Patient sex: M
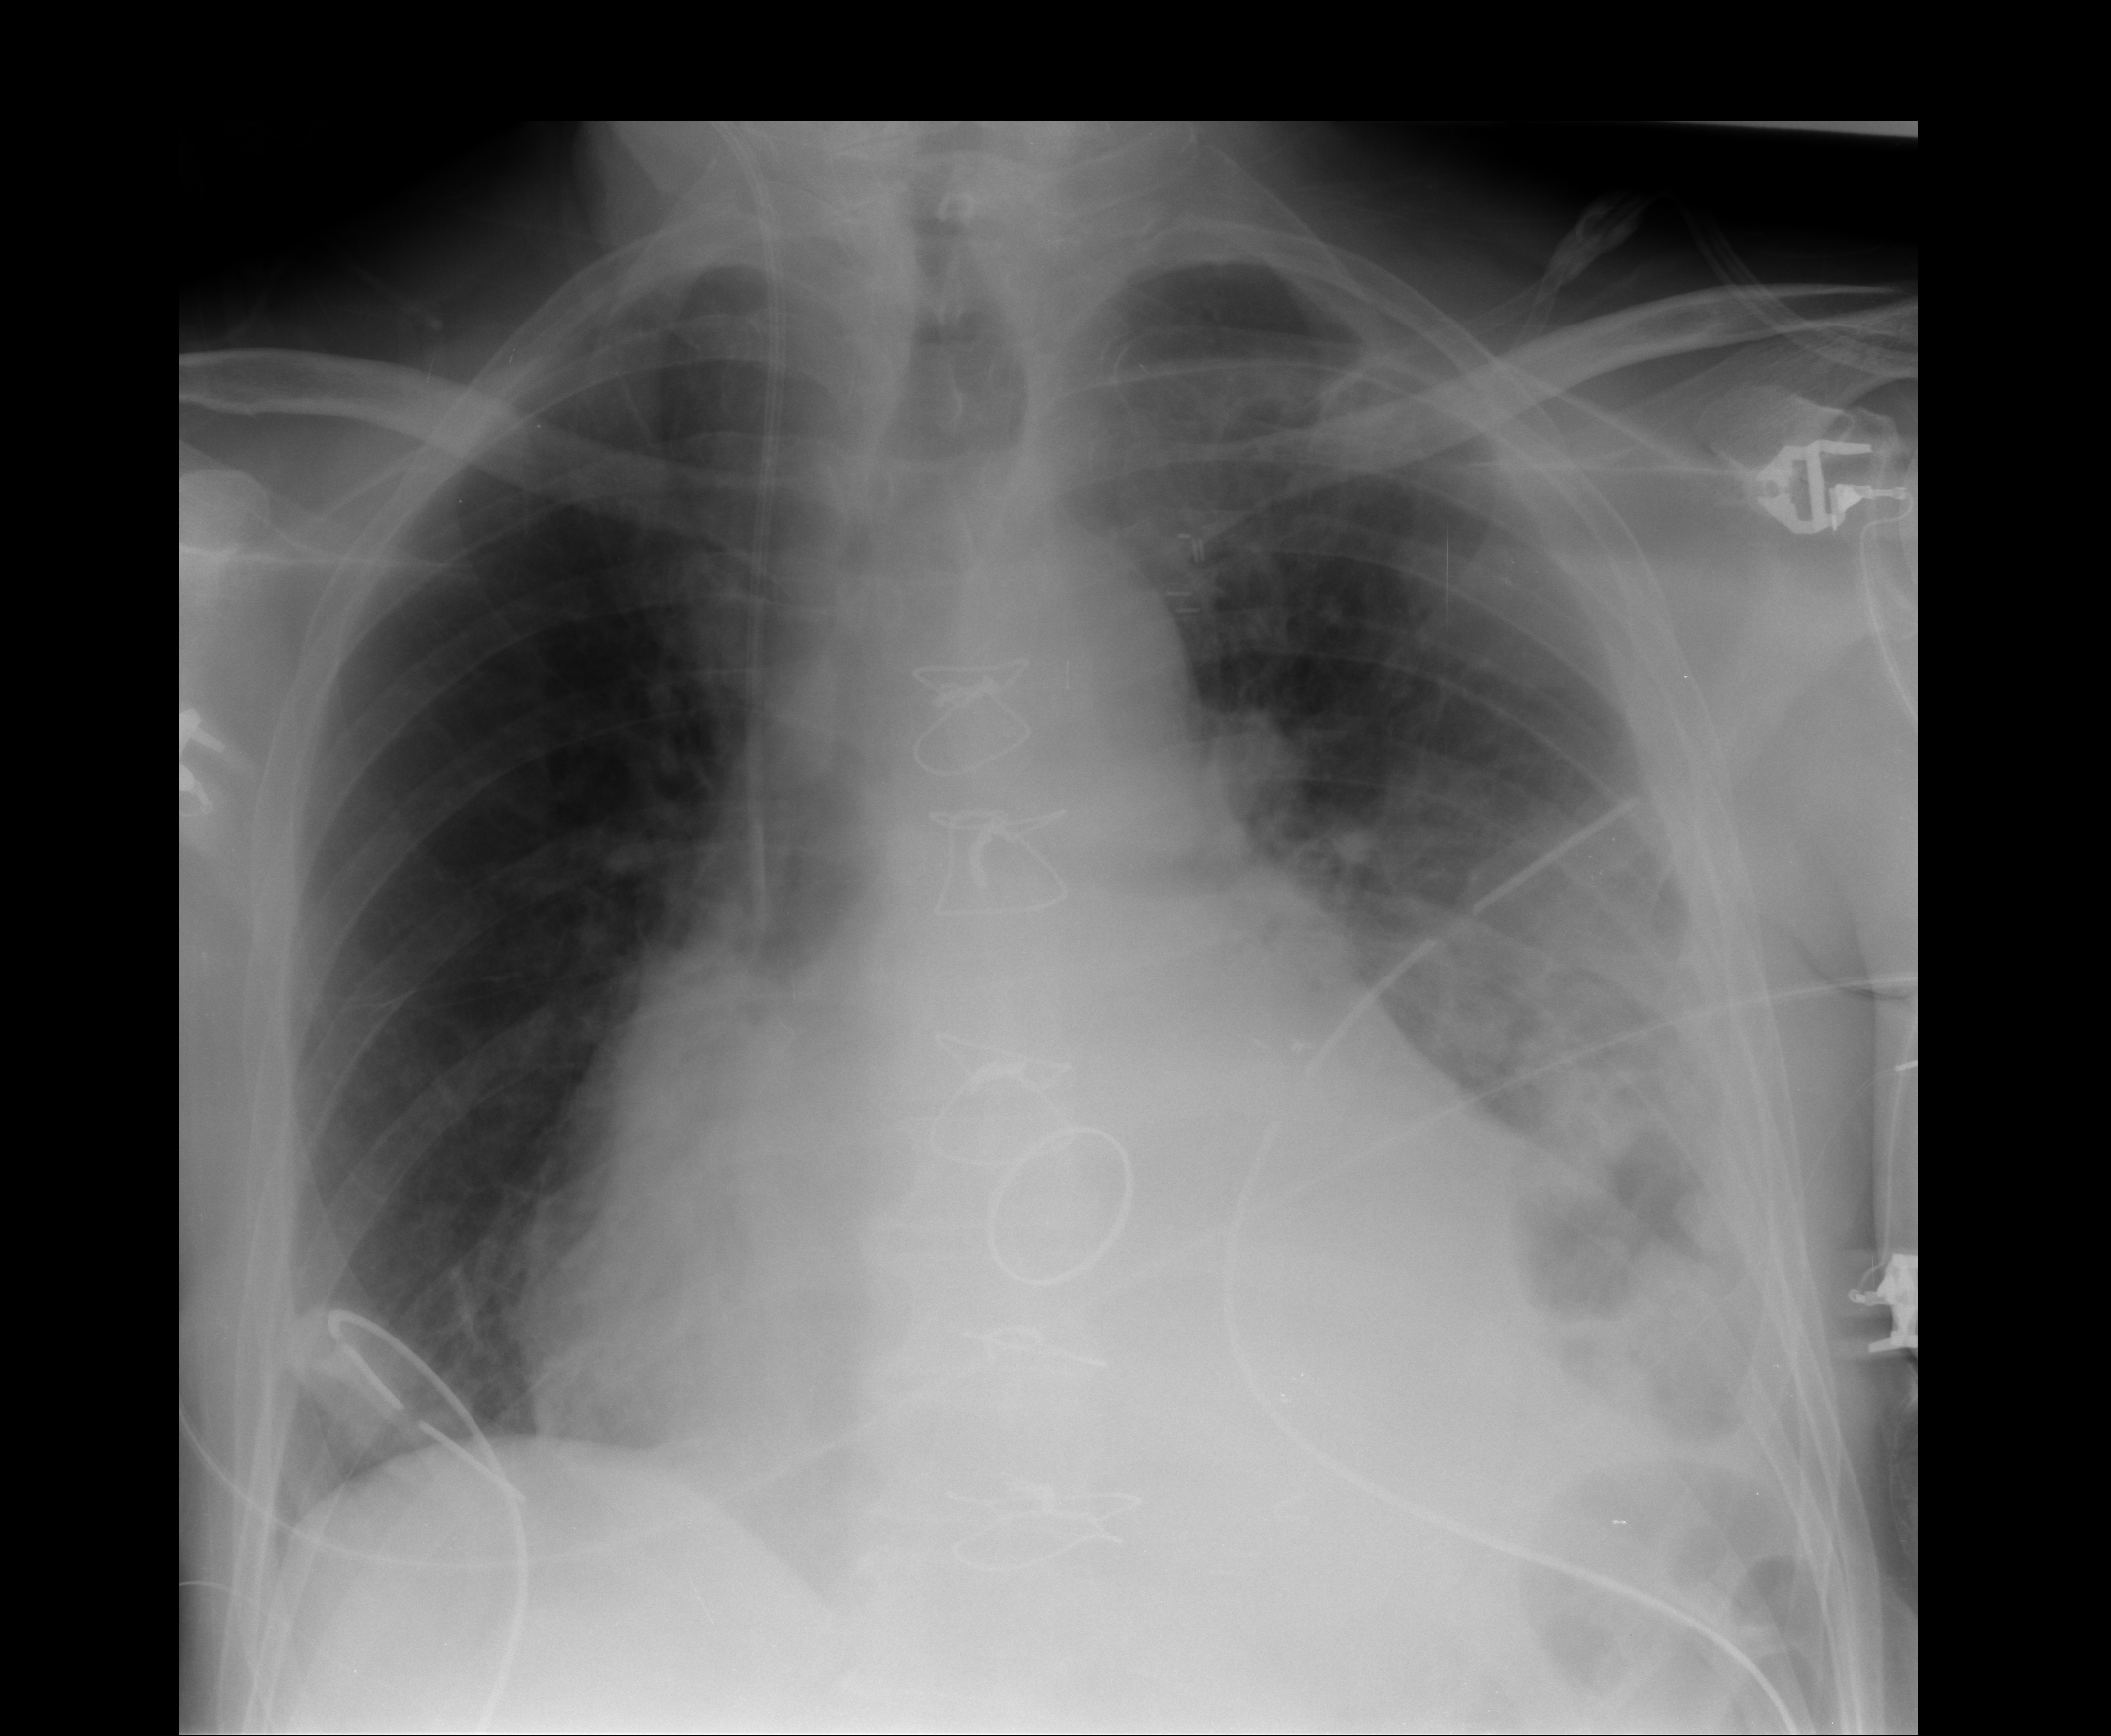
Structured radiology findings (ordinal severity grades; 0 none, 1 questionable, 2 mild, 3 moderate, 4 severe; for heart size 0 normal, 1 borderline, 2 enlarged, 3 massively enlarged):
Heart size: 2
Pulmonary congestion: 2
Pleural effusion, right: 0
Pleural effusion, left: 2
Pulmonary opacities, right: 0
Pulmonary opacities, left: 1
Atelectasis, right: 2
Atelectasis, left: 2